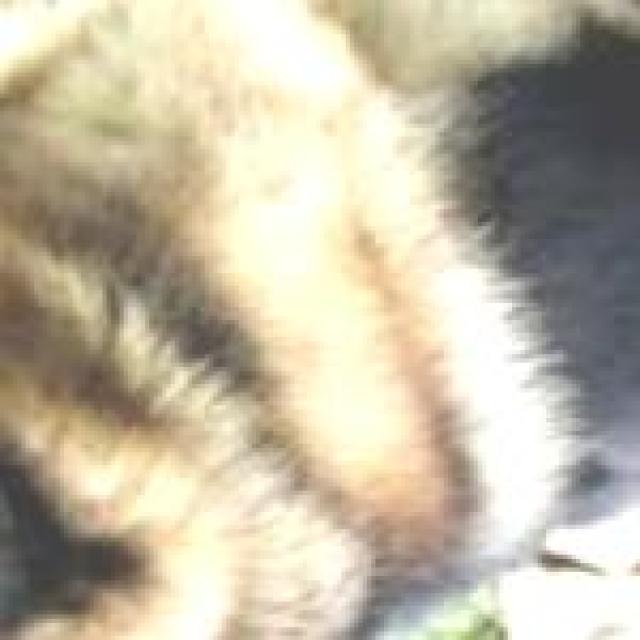
Healthy canine skin — no visible lesions, inflammation, or abnormalities. The skin and coat appear normal.